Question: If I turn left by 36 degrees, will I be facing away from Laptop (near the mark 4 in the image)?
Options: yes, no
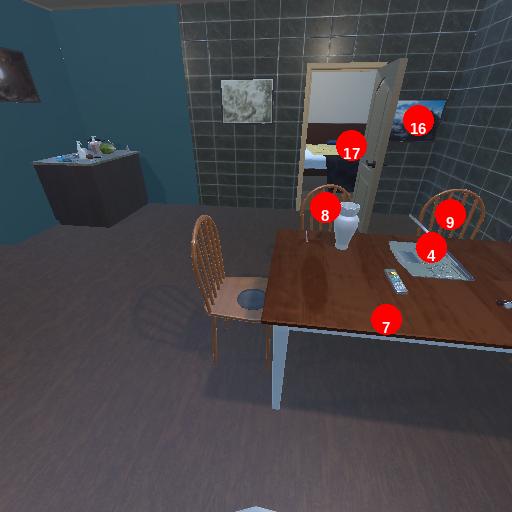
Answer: yes